Chest X-ray:
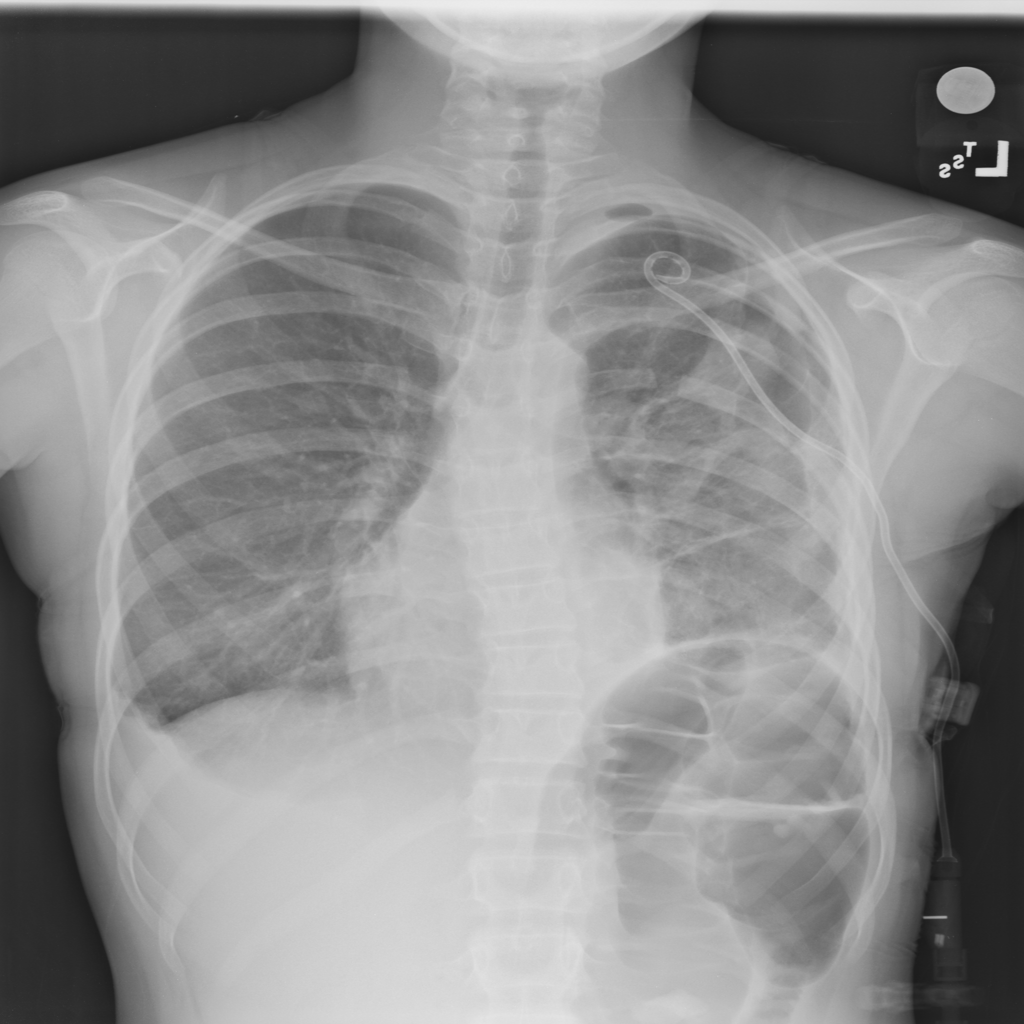
Findings: Nodule, Fracture, Consolidation, Effusion
No abnormal finding: no